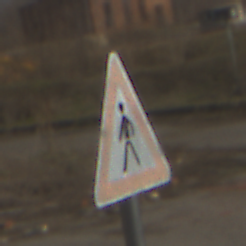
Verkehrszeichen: FussgaengerRechts
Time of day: MorningAfternoon
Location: Outdoor (Suburban)
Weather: PartlyCloudy
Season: NotSpecified
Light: Natural